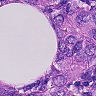
Metastatic tissue present: yes